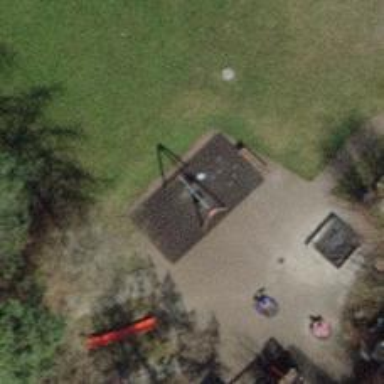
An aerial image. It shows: Playground with swings.